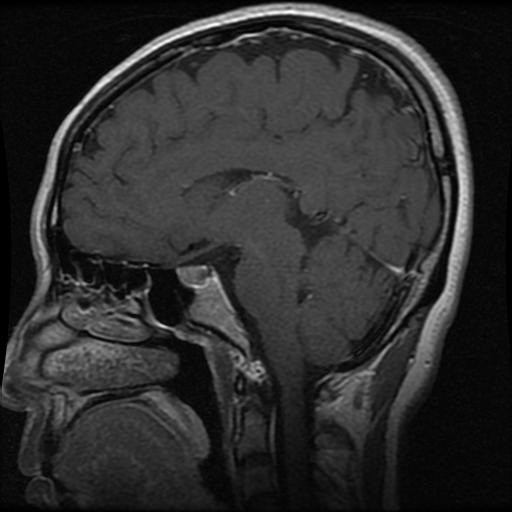
Label: pituitary